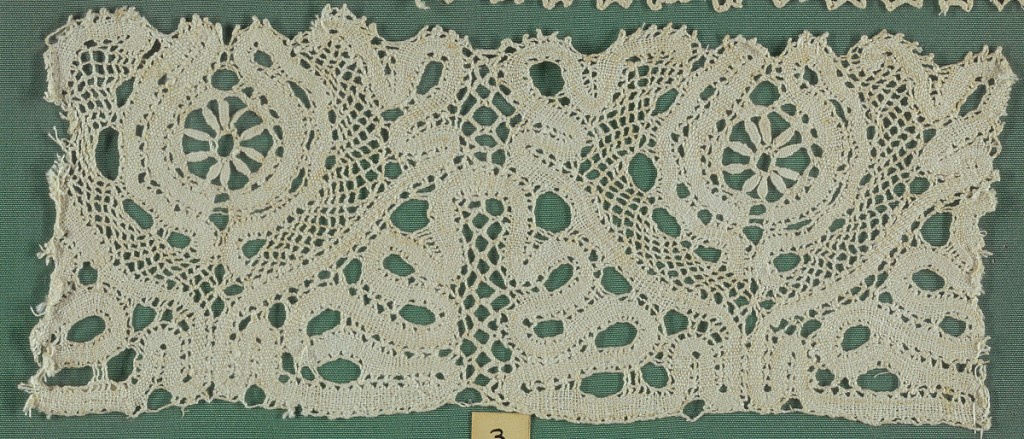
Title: Cooper Union Museum Lace Study Card
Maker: Cooper Union Museum
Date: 17th–18th century
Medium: linen Technique: bobbin lace
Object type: Fragment
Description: Lace fragment in a scrolling tape pattern with details in Genoese seed stitch. Fragment is mounted on a fabric-covered board and framed behind glass. Frame is natural wood.